Aerial crown-view tile of a tropical tree (Barro Colorado Island, Panama), acquired 20250414:
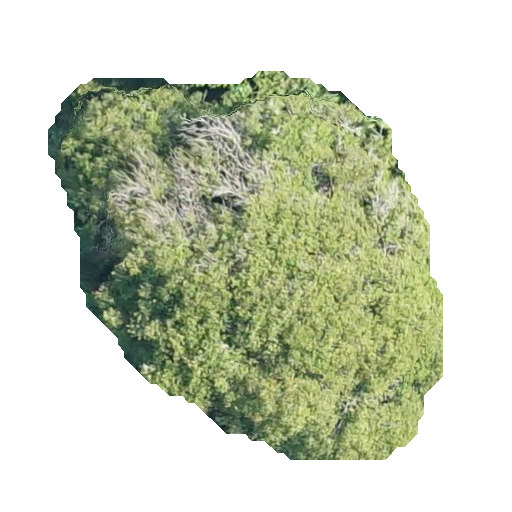
Species: Handroanthus guayacan
GBIF accepted scientific name: Handroanthus guayacan
Crown area: 169.518 m²